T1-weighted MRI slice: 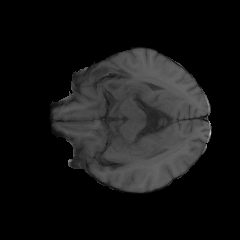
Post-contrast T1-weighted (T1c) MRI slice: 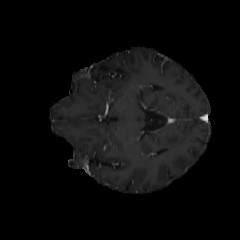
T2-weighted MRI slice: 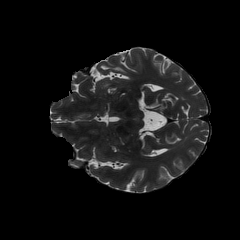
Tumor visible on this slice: no